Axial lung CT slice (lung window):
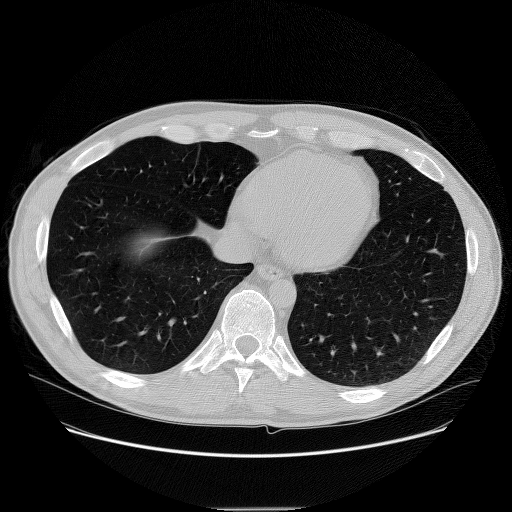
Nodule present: no